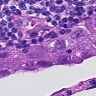
Metastatic tissue present: yes